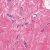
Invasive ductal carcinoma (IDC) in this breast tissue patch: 0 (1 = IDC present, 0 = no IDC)